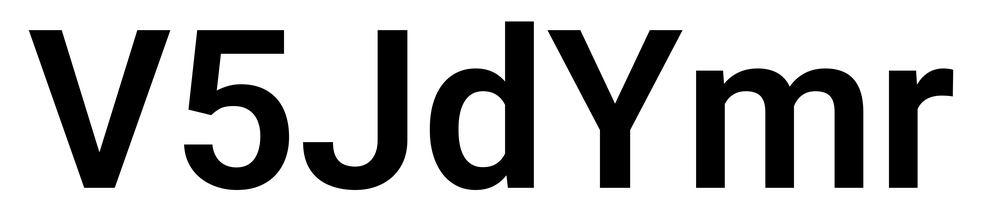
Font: Roboto_SemiBold